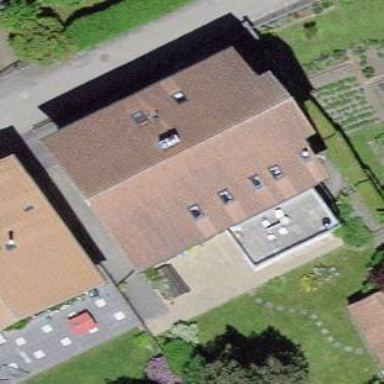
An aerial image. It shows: Residential building.